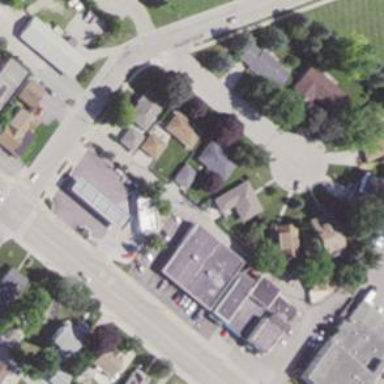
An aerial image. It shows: Convenience shop.